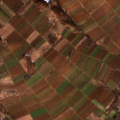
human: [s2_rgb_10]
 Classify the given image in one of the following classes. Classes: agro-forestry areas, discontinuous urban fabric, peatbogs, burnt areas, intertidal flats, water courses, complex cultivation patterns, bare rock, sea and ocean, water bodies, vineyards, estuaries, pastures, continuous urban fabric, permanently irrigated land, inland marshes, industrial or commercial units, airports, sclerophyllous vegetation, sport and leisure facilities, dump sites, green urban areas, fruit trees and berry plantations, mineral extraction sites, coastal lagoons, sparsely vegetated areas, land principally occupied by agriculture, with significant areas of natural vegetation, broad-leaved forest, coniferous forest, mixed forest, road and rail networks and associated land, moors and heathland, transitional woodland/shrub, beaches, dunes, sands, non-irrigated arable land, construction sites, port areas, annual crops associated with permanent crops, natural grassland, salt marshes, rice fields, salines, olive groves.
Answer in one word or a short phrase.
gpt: non-irrigated arable land, land principally occupied by agriculture, with significant areas of natural vegetation, broad-leaved forest